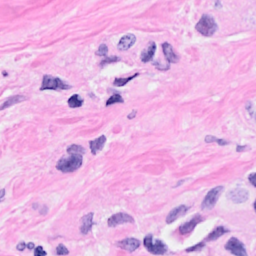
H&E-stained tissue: Breast